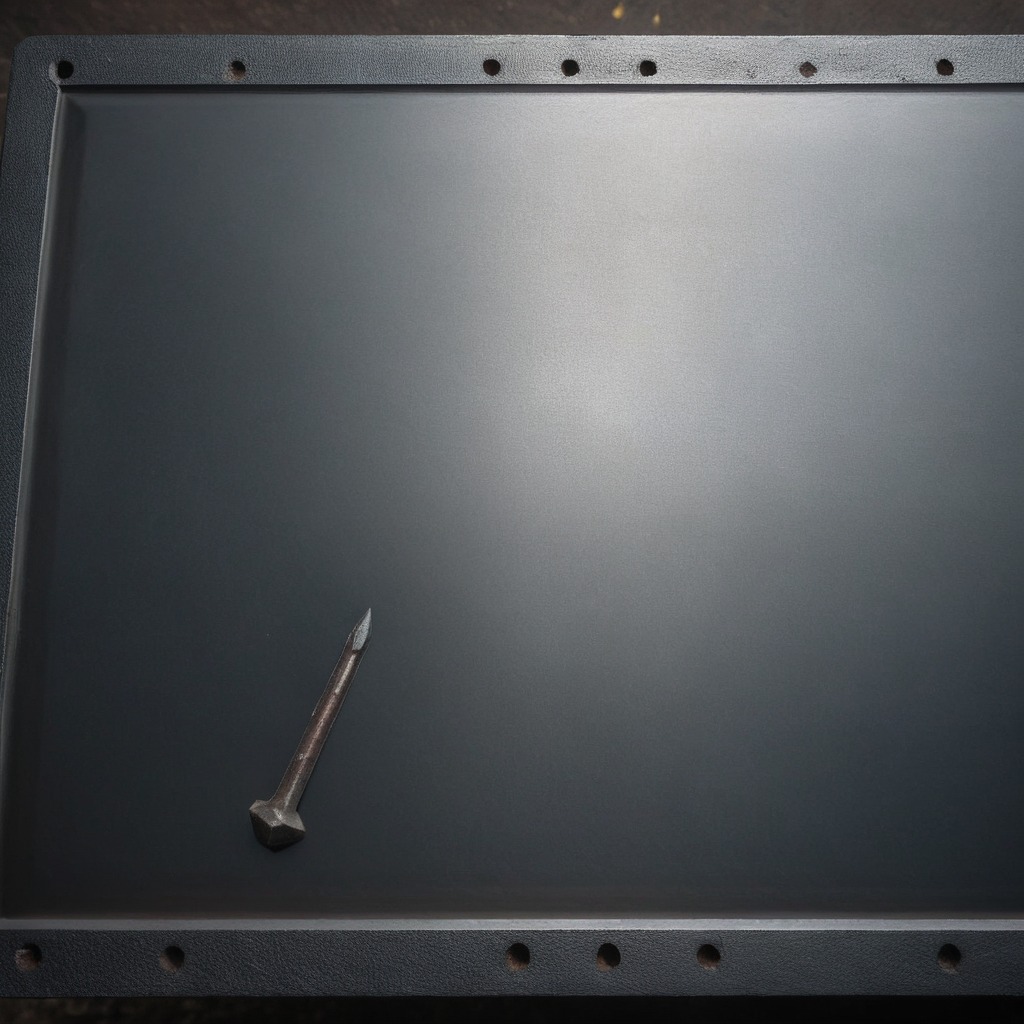
An iron nail is lying on the cold steel table in a mining workshop.